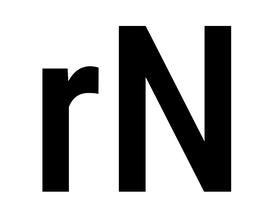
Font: Roboto_Condensed_Medium